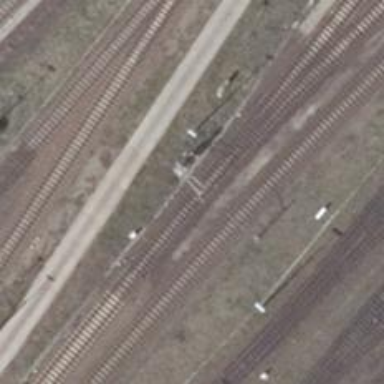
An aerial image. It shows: Railway switch.